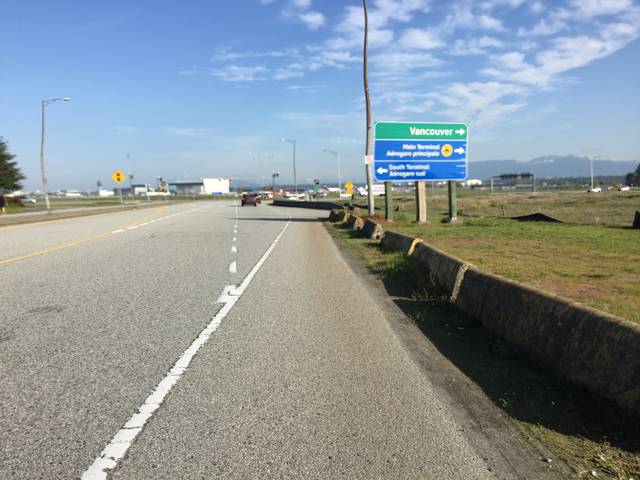
Region: Canada
Coordinates: 49.18, -123.15